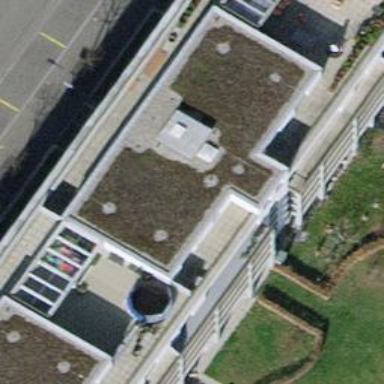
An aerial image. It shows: Apartments building with flat roof.